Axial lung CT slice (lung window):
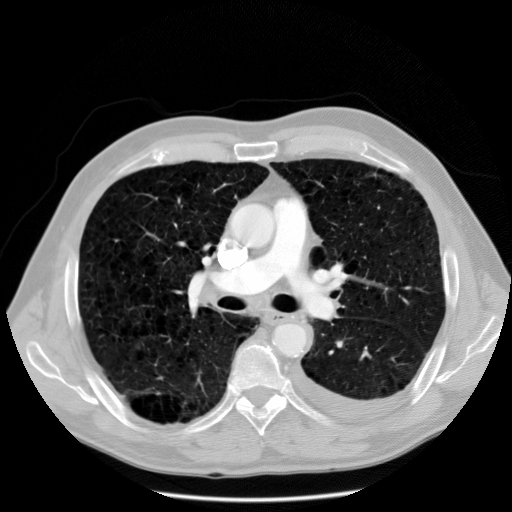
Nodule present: no